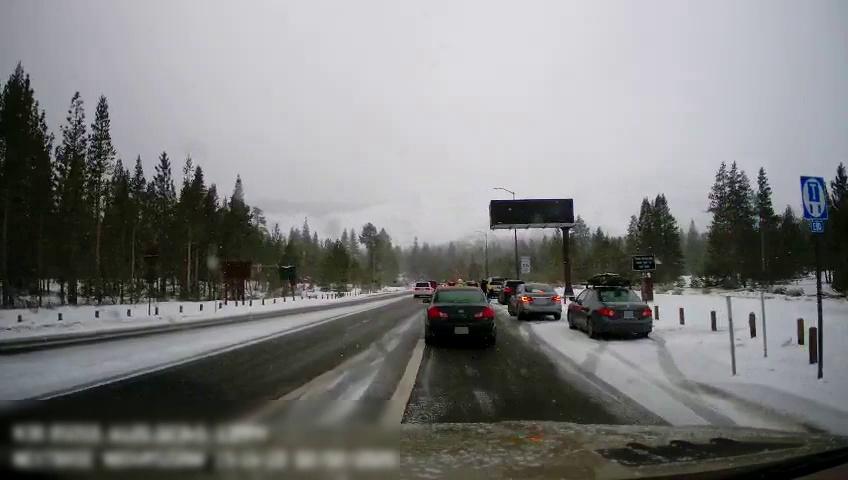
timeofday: Day
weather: Snowy
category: Drivable Space
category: Vehicles | Car
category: Vehicles | Van
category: Vehicles | Car
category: Vehicles | Car
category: Vehicles | SUV
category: Vehicles | SUV
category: Pedestrians
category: Vehicles | Car
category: Lanes | Alternate Lane
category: Lanes | Alternate Lane
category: Lanes | Current Lane
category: Traffic | Signs
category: Traffic | Signs
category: Traffic | Signs
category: Traffic | Signs